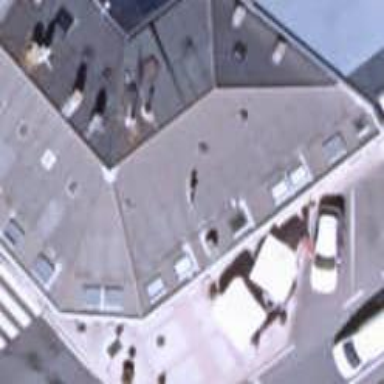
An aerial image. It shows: Cafe.